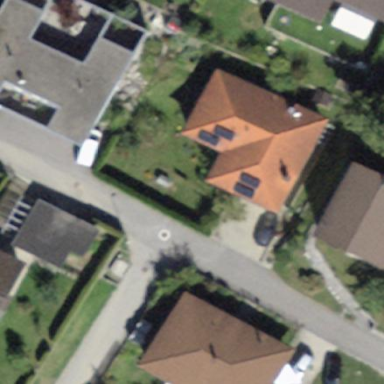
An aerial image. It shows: Residential building.